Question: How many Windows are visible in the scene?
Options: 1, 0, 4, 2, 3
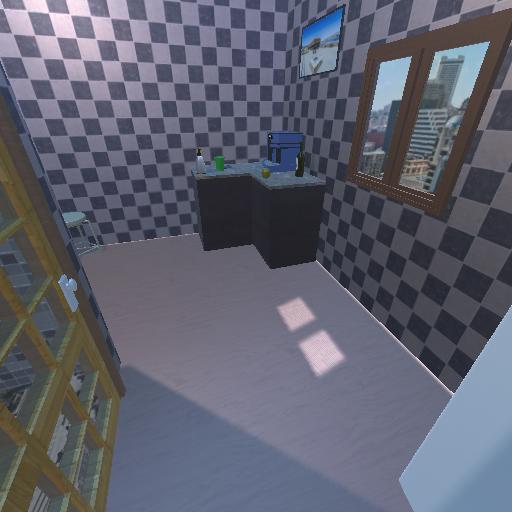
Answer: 1